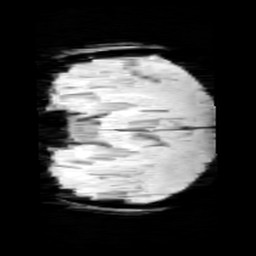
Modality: minIP
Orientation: coronal
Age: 13
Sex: female
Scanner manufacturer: siemens
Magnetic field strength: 3 T
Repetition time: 0.027 s
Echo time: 0.02 s